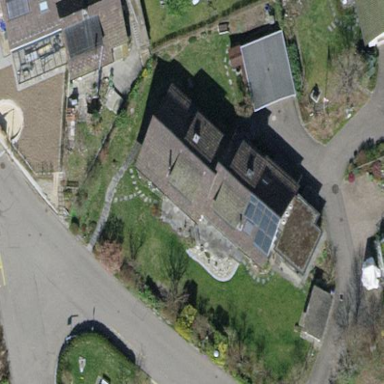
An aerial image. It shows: Semidetached house with gabled roof covered in tiles.